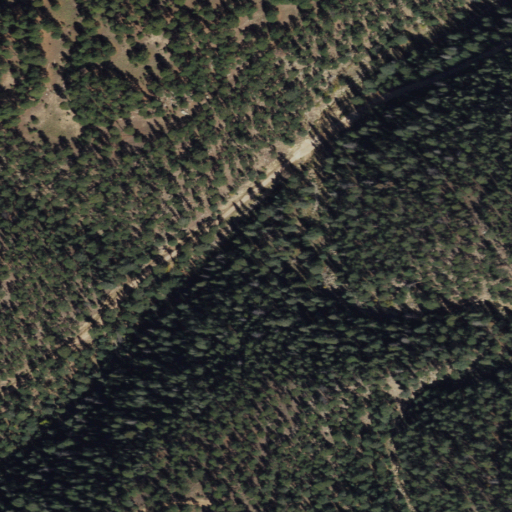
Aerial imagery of valley in Arizona named Bear Canyon containing only evergreen forest